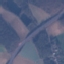
Label: Highway